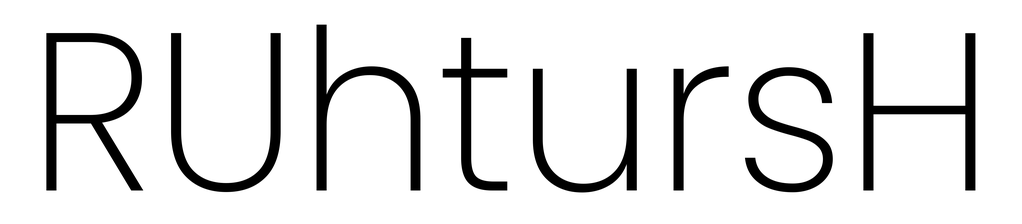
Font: Poppins-ExtraLight